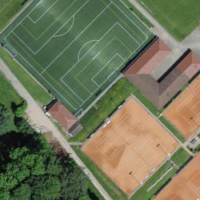
EUNIS habitat code: 53
Species observed at this site:
Symphoricarpos albus